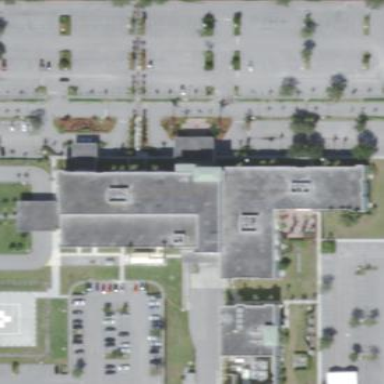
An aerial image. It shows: Hospital building.